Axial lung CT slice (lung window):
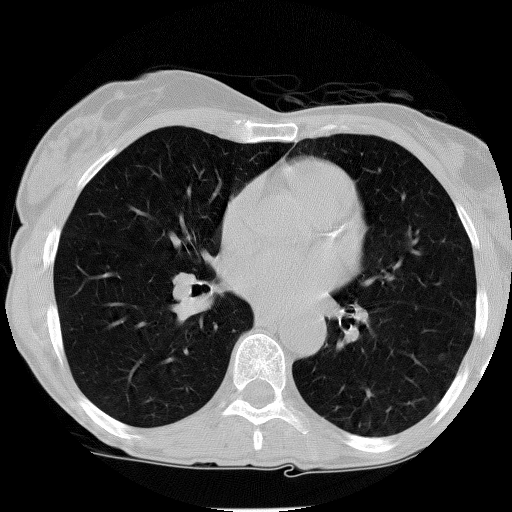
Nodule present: yes
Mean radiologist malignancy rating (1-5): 3